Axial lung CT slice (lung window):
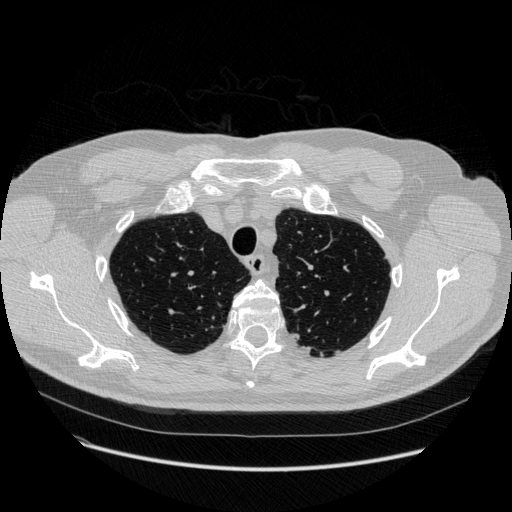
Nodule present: no